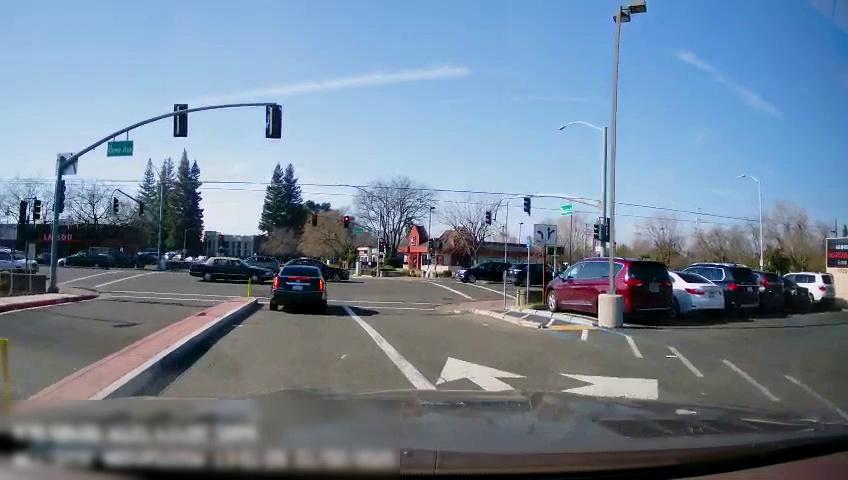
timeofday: Day
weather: Sunny
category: Drivable Space
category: Vehicles | SUV
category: Vehicles | Car
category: Vehicles | SUV
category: Vehicles | SUV
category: Vehicles | SUV
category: Vehicles | Car
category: Vehicles | SUV
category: Vehicles | Car
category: Vehicles | SUV
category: Vehicles | Truck
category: Vehicles | SUV
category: Vehicles | Car
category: Vehicles | Car
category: Vehicles | SUV
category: Lanes | Opposite Lane
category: Lanes | Current Lane
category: Traffic | Lights
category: Traffic | Lights
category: Traffic | Signs
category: Traffic | Lights
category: Traffic | Lights
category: Traffic | Lights
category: Traffic | Signs
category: Traffic | Lights
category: Traffic | Lights
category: Traffic | Lights
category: Traffic | Lights
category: Traffic | Lights
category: Traffic | Lights
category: Traffic | Lights
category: Traffic | Signs
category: Traffic | Lights